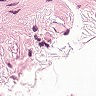
Metastatic tissue present: no